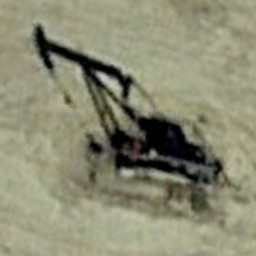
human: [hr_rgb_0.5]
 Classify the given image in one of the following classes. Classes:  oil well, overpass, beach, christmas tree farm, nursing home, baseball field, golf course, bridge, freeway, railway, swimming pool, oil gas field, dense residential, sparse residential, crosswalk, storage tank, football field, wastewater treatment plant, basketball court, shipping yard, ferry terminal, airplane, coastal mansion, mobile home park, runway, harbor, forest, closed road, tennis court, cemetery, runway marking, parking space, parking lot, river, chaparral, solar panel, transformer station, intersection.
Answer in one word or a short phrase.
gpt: oil well